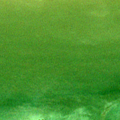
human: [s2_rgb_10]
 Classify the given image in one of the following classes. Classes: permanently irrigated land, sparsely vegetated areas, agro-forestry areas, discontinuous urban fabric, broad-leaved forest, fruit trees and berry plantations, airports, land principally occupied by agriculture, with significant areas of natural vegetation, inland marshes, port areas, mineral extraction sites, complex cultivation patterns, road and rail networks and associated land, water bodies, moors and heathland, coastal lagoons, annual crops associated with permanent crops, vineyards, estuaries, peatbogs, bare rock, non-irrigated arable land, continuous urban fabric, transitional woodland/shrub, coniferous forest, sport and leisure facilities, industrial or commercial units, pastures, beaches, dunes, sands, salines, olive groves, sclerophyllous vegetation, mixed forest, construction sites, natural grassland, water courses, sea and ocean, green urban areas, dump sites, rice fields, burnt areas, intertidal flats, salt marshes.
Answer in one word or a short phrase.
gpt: water courses